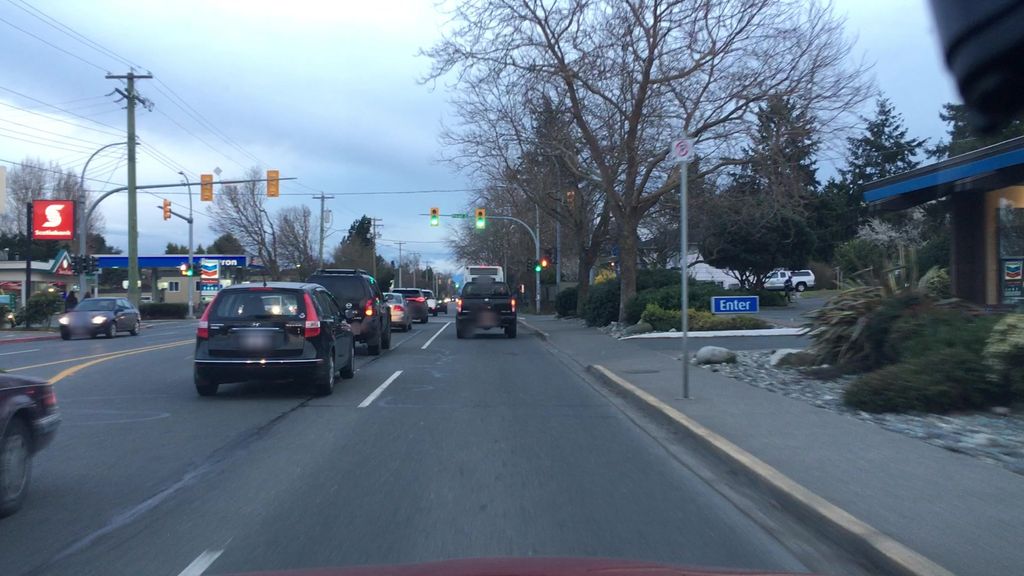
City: victoria